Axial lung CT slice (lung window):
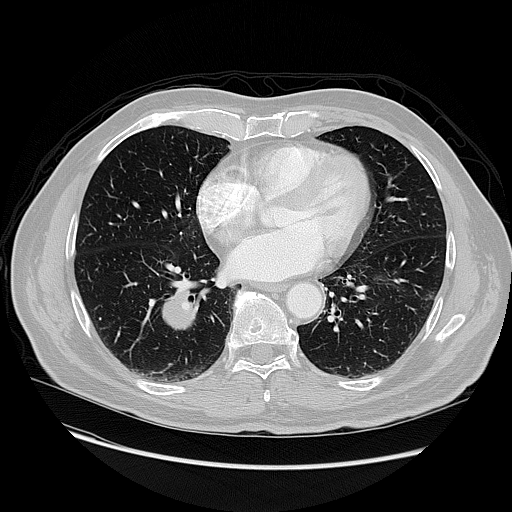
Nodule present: no